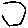
Label: hexagon